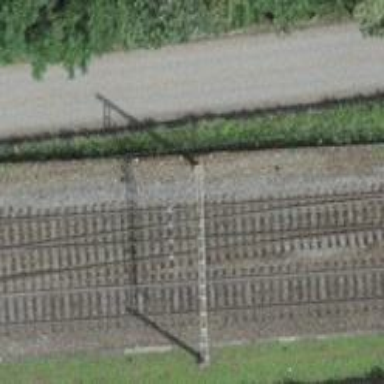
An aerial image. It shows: Railway siding with one electrified track and contact line for powering the train.